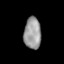
Tissue: lung
Cell type: Epithelial cells
Senescence score: 0.228
Nuclear area (px): 530
Mean DAPI intensity: 152.706